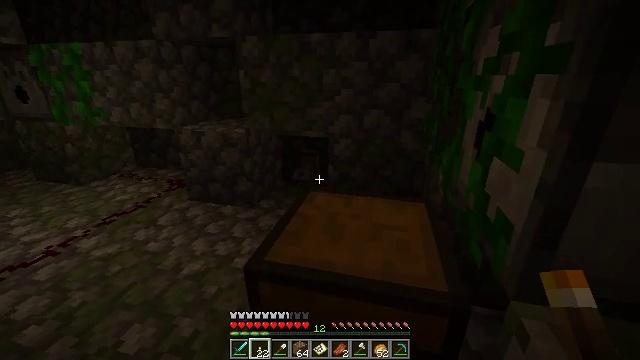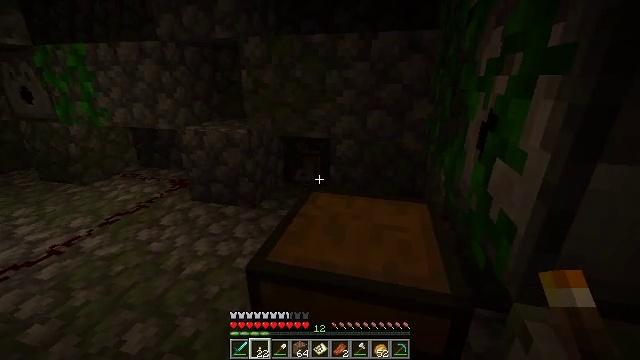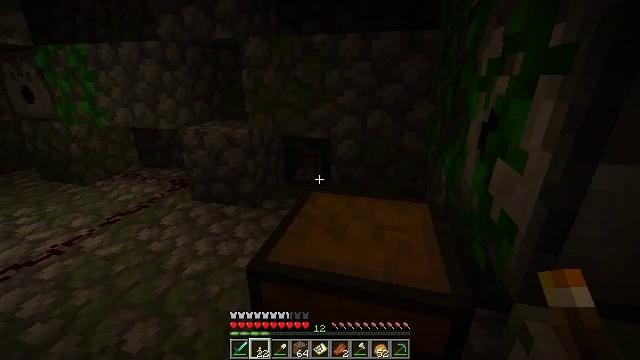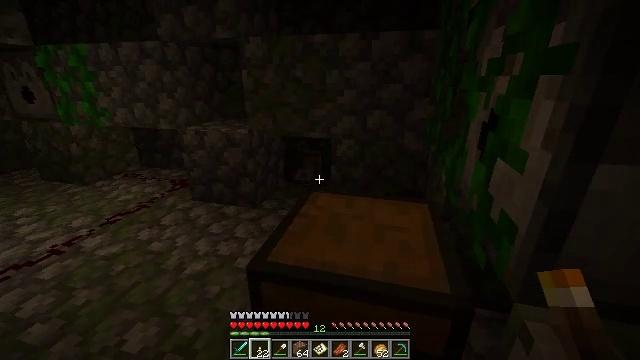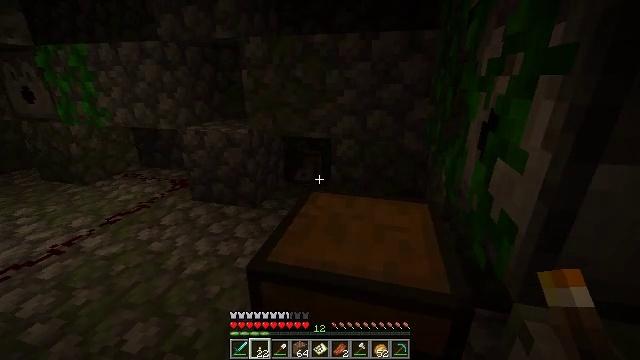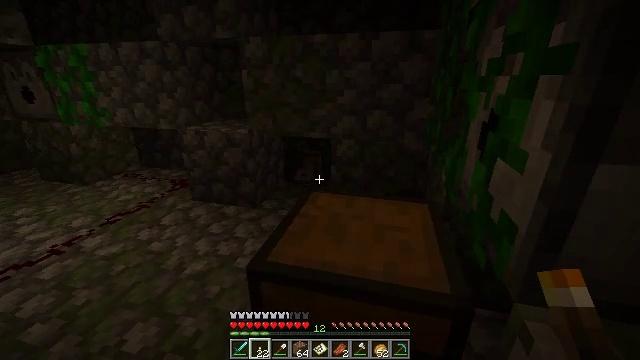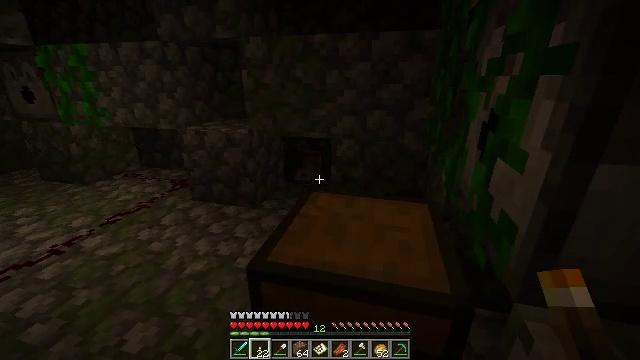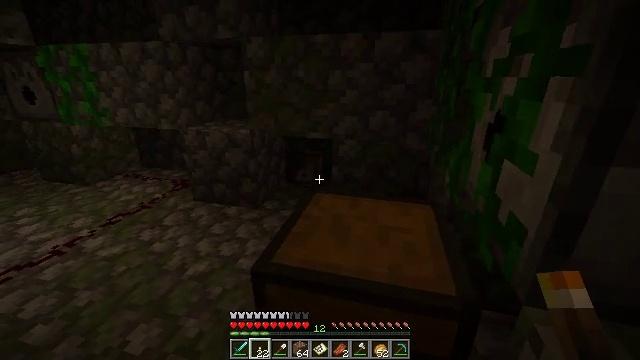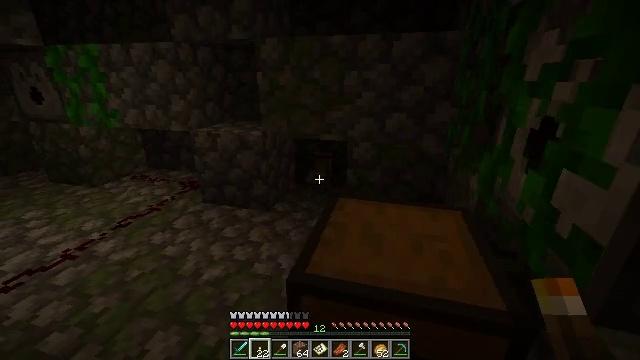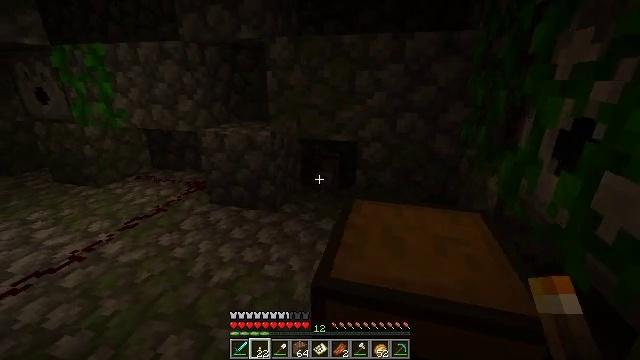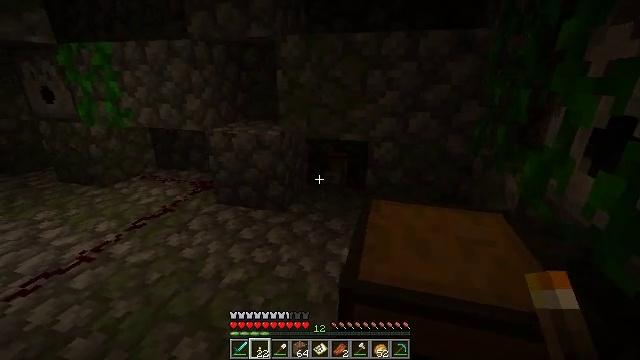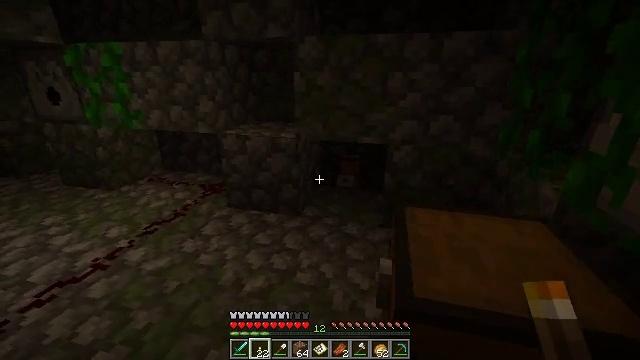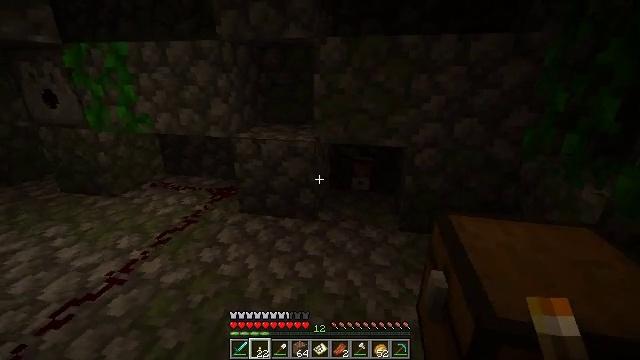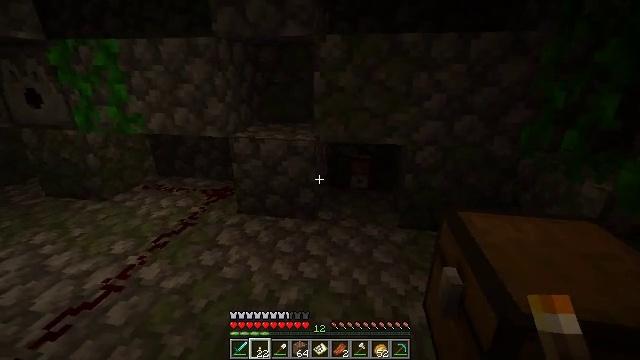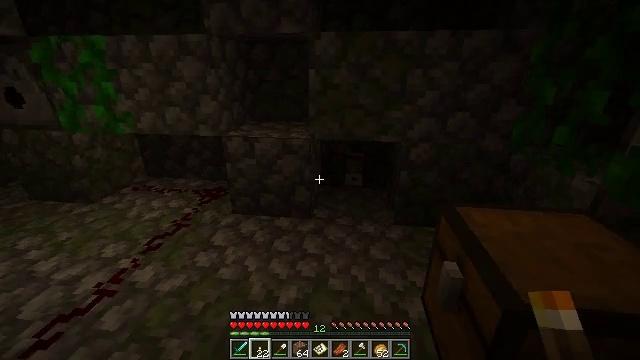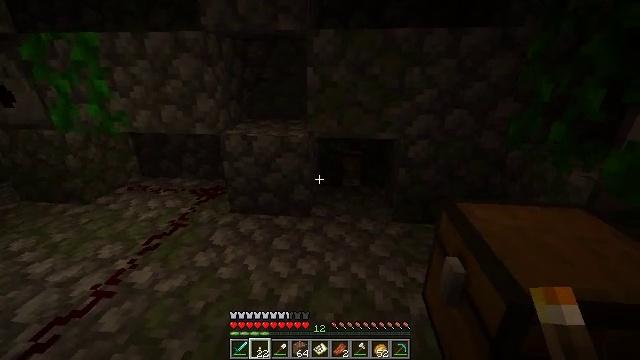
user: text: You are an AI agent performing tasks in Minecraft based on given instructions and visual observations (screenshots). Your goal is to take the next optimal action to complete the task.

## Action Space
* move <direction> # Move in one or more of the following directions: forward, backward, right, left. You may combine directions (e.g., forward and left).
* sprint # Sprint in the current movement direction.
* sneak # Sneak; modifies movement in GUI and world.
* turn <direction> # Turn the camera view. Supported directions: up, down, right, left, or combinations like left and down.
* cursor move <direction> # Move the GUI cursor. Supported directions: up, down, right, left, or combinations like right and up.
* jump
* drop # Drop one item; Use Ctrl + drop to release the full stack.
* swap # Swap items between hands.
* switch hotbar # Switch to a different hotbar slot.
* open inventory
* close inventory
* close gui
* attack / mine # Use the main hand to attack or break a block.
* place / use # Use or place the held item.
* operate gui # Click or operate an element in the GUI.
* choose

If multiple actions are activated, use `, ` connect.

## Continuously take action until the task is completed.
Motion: motion action
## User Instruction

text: Cut the tripwire to disarm it.
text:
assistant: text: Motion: no_op
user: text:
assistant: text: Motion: no_op
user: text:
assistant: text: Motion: no_op
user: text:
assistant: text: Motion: no_op
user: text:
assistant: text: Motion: no_op
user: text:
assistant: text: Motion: no_op
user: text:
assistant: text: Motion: move left
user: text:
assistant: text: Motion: move left
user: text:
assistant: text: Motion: move left
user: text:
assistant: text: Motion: move left
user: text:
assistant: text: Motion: move left
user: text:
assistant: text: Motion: move left, turn right
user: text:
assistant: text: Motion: turn right
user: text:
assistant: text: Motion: turn right
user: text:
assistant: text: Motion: turn right
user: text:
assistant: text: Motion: turn right
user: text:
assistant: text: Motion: no_op
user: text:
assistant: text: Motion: no_op
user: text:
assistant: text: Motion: turn right
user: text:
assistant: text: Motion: turn right
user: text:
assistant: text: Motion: turn right
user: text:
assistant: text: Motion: turn right
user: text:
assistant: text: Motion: no_op
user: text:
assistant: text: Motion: no_op
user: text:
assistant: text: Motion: no_op
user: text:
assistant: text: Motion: no_op
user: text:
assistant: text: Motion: no_op
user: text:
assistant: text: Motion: no_op
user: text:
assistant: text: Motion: no_op
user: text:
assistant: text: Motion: turn right